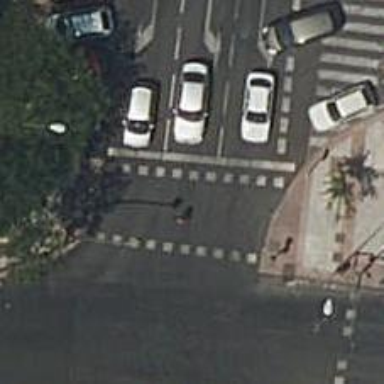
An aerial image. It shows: Road with traffic signals at the crossing.